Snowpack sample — Buffalo Mountain, Silverthorne, Colorado, USA (1/25/25, 10:11 AM MST)
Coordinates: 39.6222, -106.1139
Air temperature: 22 °F
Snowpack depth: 110 cm
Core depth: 40 cm
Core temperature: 46.4 °F
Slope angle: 12°, slope face: 102°
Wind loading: high
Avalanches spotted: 0
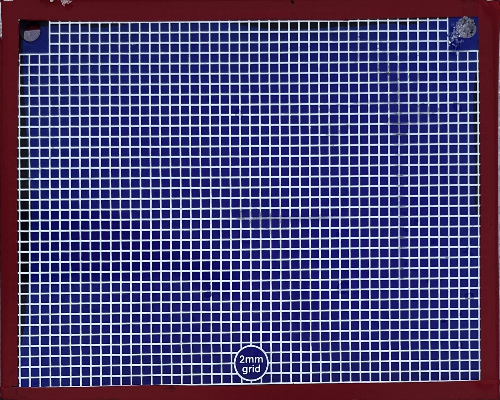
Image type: profile
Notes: No avalanches nearby, collected on the outskirts of a fire break 15 meters from the treeline, on way to Buffalo and Red Mountain